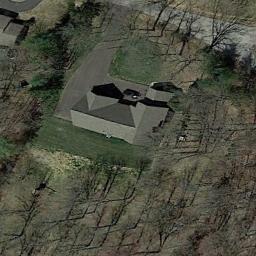
Label: residential